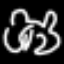
Label: frog